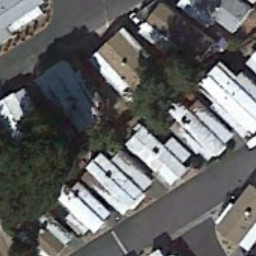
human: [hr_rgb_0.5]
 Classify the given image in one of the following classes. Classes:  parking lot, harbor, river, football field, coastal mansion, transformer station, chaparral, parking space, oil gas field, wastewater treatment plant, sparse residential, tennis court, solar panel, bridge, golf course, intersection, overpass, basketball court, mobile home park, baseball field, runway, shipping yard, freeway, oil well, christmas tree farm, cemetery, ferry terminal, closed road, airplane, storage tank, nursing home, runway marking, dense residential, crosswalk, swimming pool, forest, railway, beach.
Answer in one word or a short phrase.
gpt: mobile home park